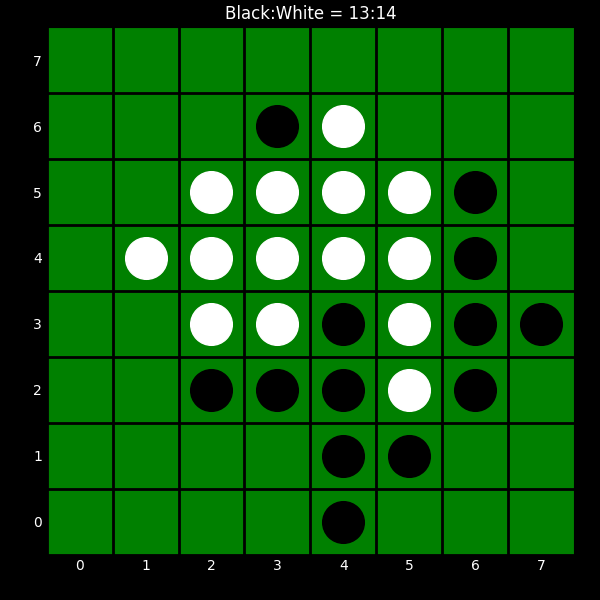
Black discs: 13
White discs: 14